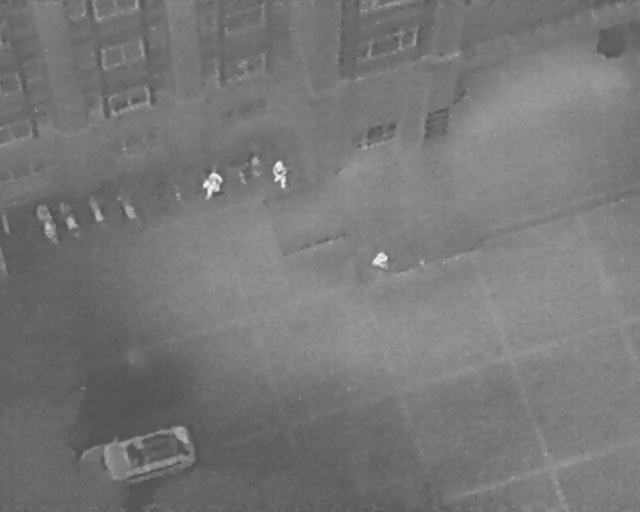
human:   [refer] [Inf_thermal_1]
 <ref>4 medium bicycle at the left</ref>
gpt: <box>[[3, 41, 10, 45, 165], [8, 40, 13, 43, 161], [12, 39, 17, 42, 161], [17, 39, 22, 41, 157]]</box>

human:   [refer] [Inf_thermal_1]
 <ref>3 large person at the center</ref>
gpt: <box>[[41, 32, 45, 35, 2], [31, 34, 35, 38, 2], [57, 49, 61, 52, 2]]</box>